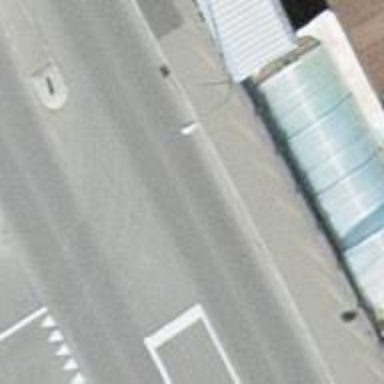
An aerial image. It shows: Secondary road with asphalt surface and sidewalk on the left.